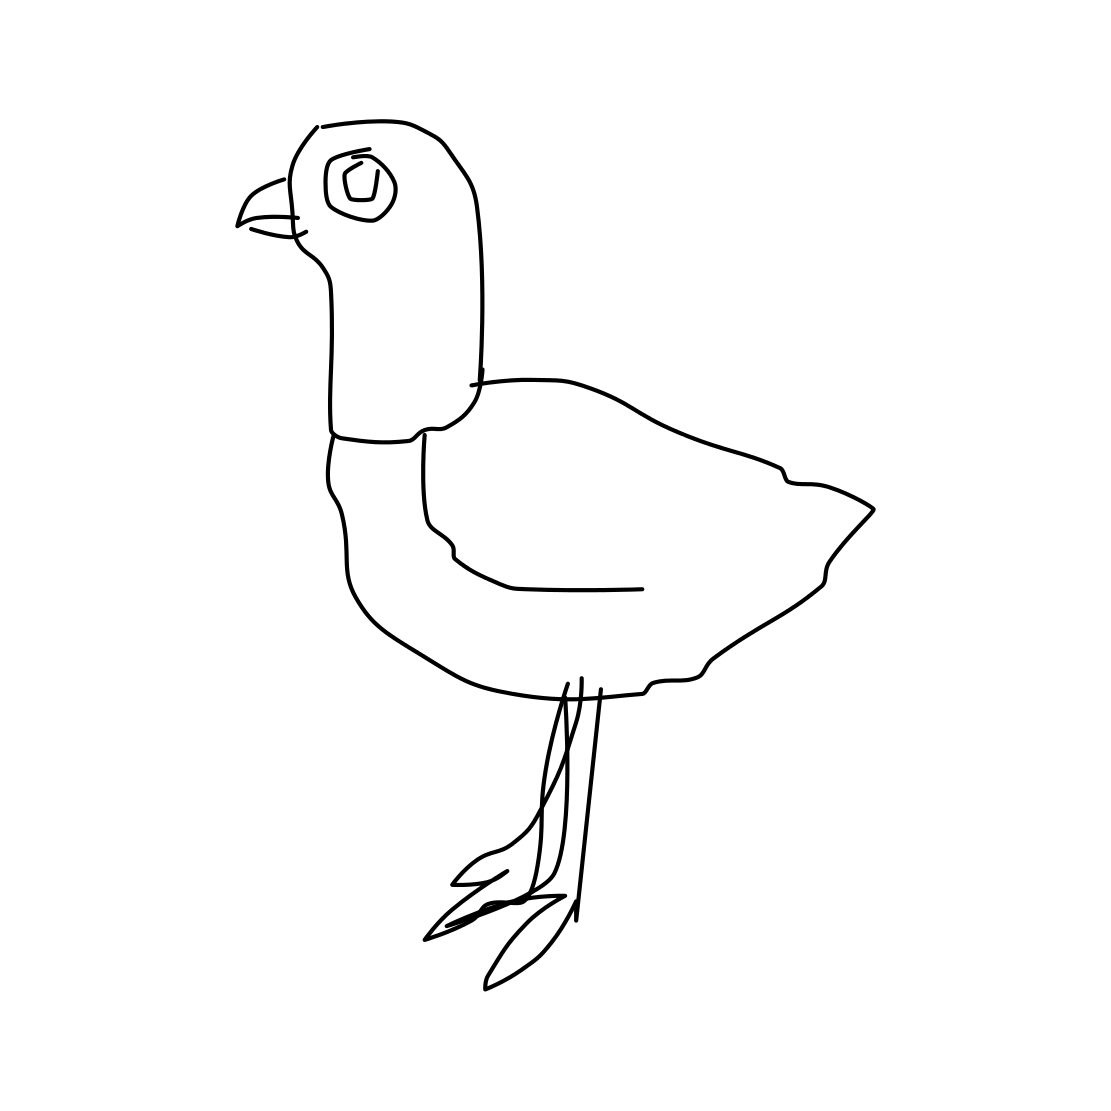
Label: pigeon